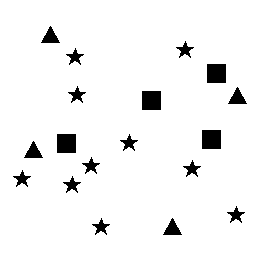
Squares: 4
Triangles: 4
Stars: 10
Total shapes: 18